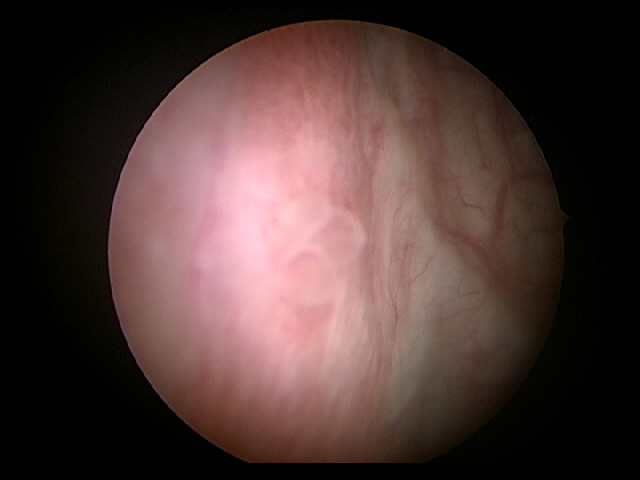
Modality: WLC
Class: Malignant
Subclass: HighGradePapillary
Lesion: L1
Stage: Ta
Morphology: Papillary
Bladder cancer association: Yes